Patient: sex F, age 54
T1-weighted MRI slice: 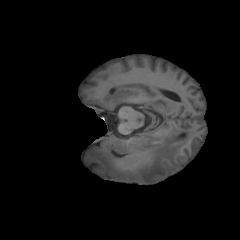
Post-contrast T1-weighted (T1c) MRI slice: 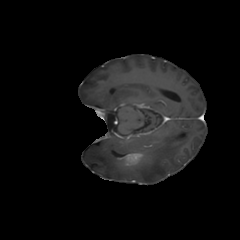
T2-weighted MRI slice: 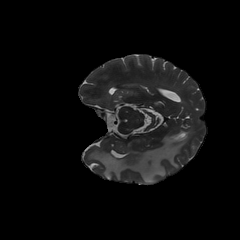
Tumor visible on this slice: yes
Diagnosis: Glioblastoma, IDH-wildtype
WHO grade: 4